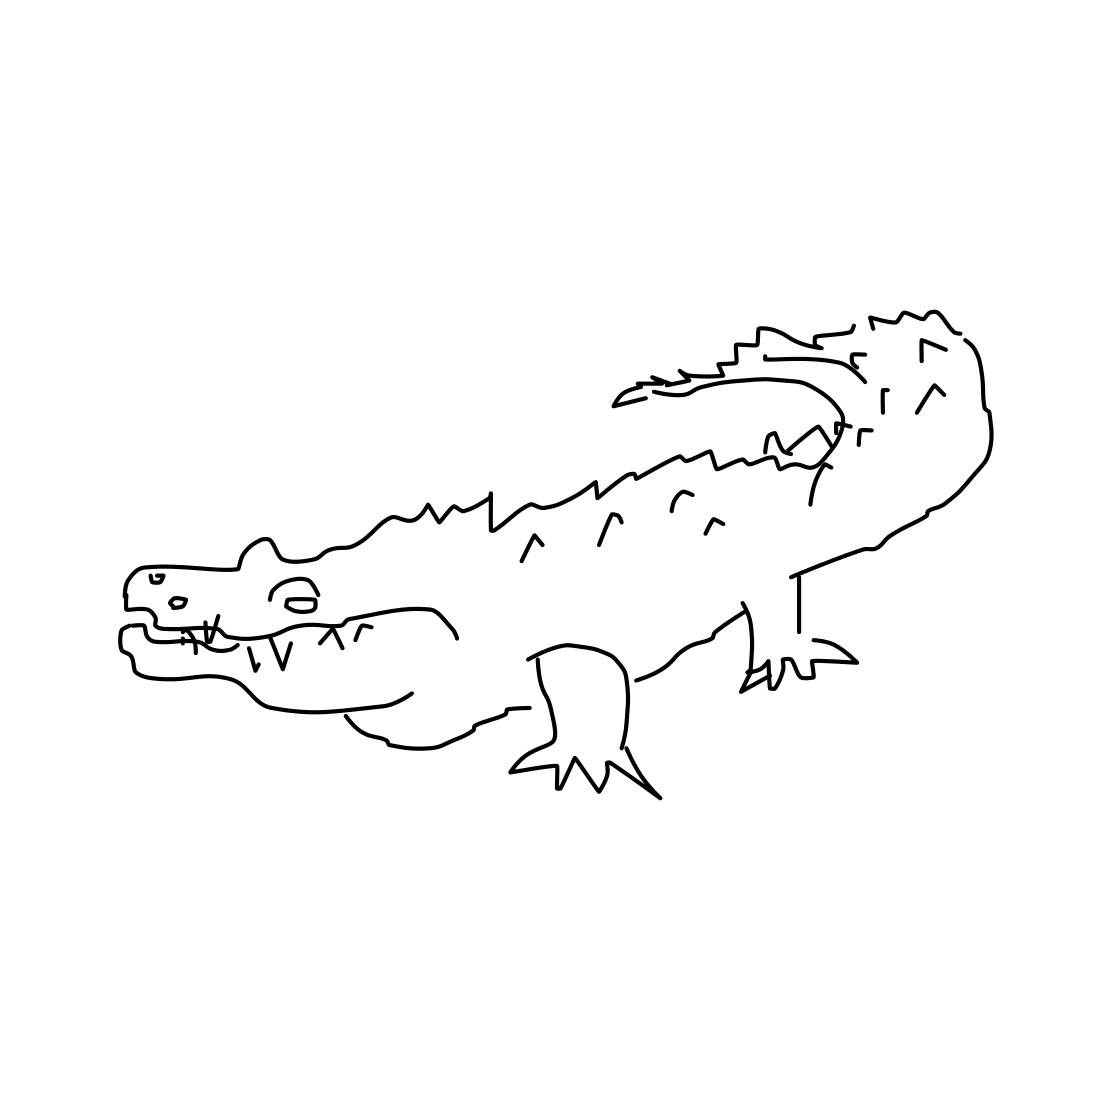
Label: crocodile